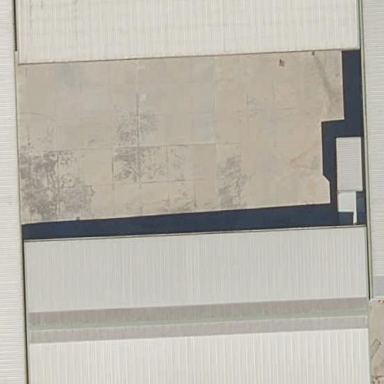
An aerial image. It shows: Industrial area enclosed by wall.